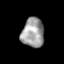
Tissue: skin
Cell type: Epithelial cells
Senescence score: 0.2457
Nuclear area (px): 640
Mean DAPI intensity: 159.391